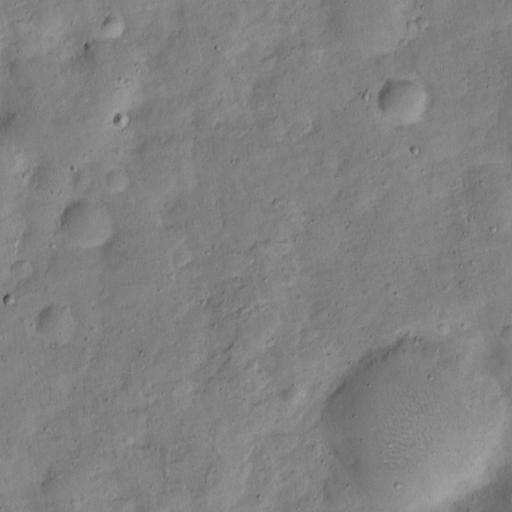
Classes present: Background, Cone